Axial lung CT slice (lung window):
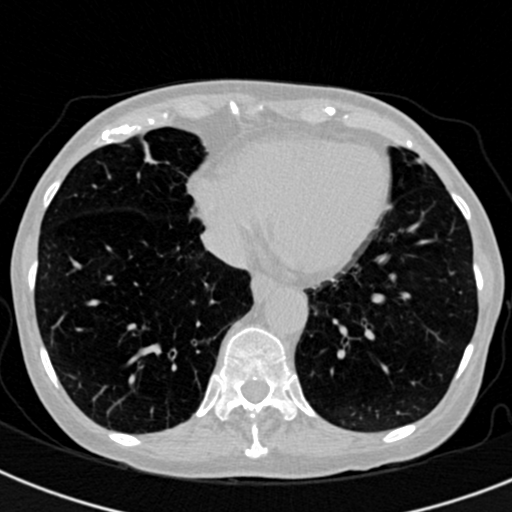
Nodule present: no